Interaction volume radius: 5 \u00c5
Interaction volume height: 35 \u00c5
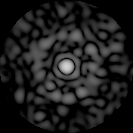
Disorder parameter: 0.8317